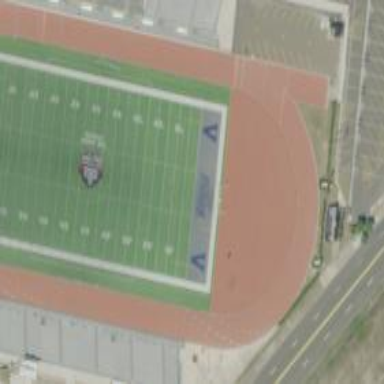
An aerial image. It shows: Artificial turf pitch used for American football.